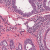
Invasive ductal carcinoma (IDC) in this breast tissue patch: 1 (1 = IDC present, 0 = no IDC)